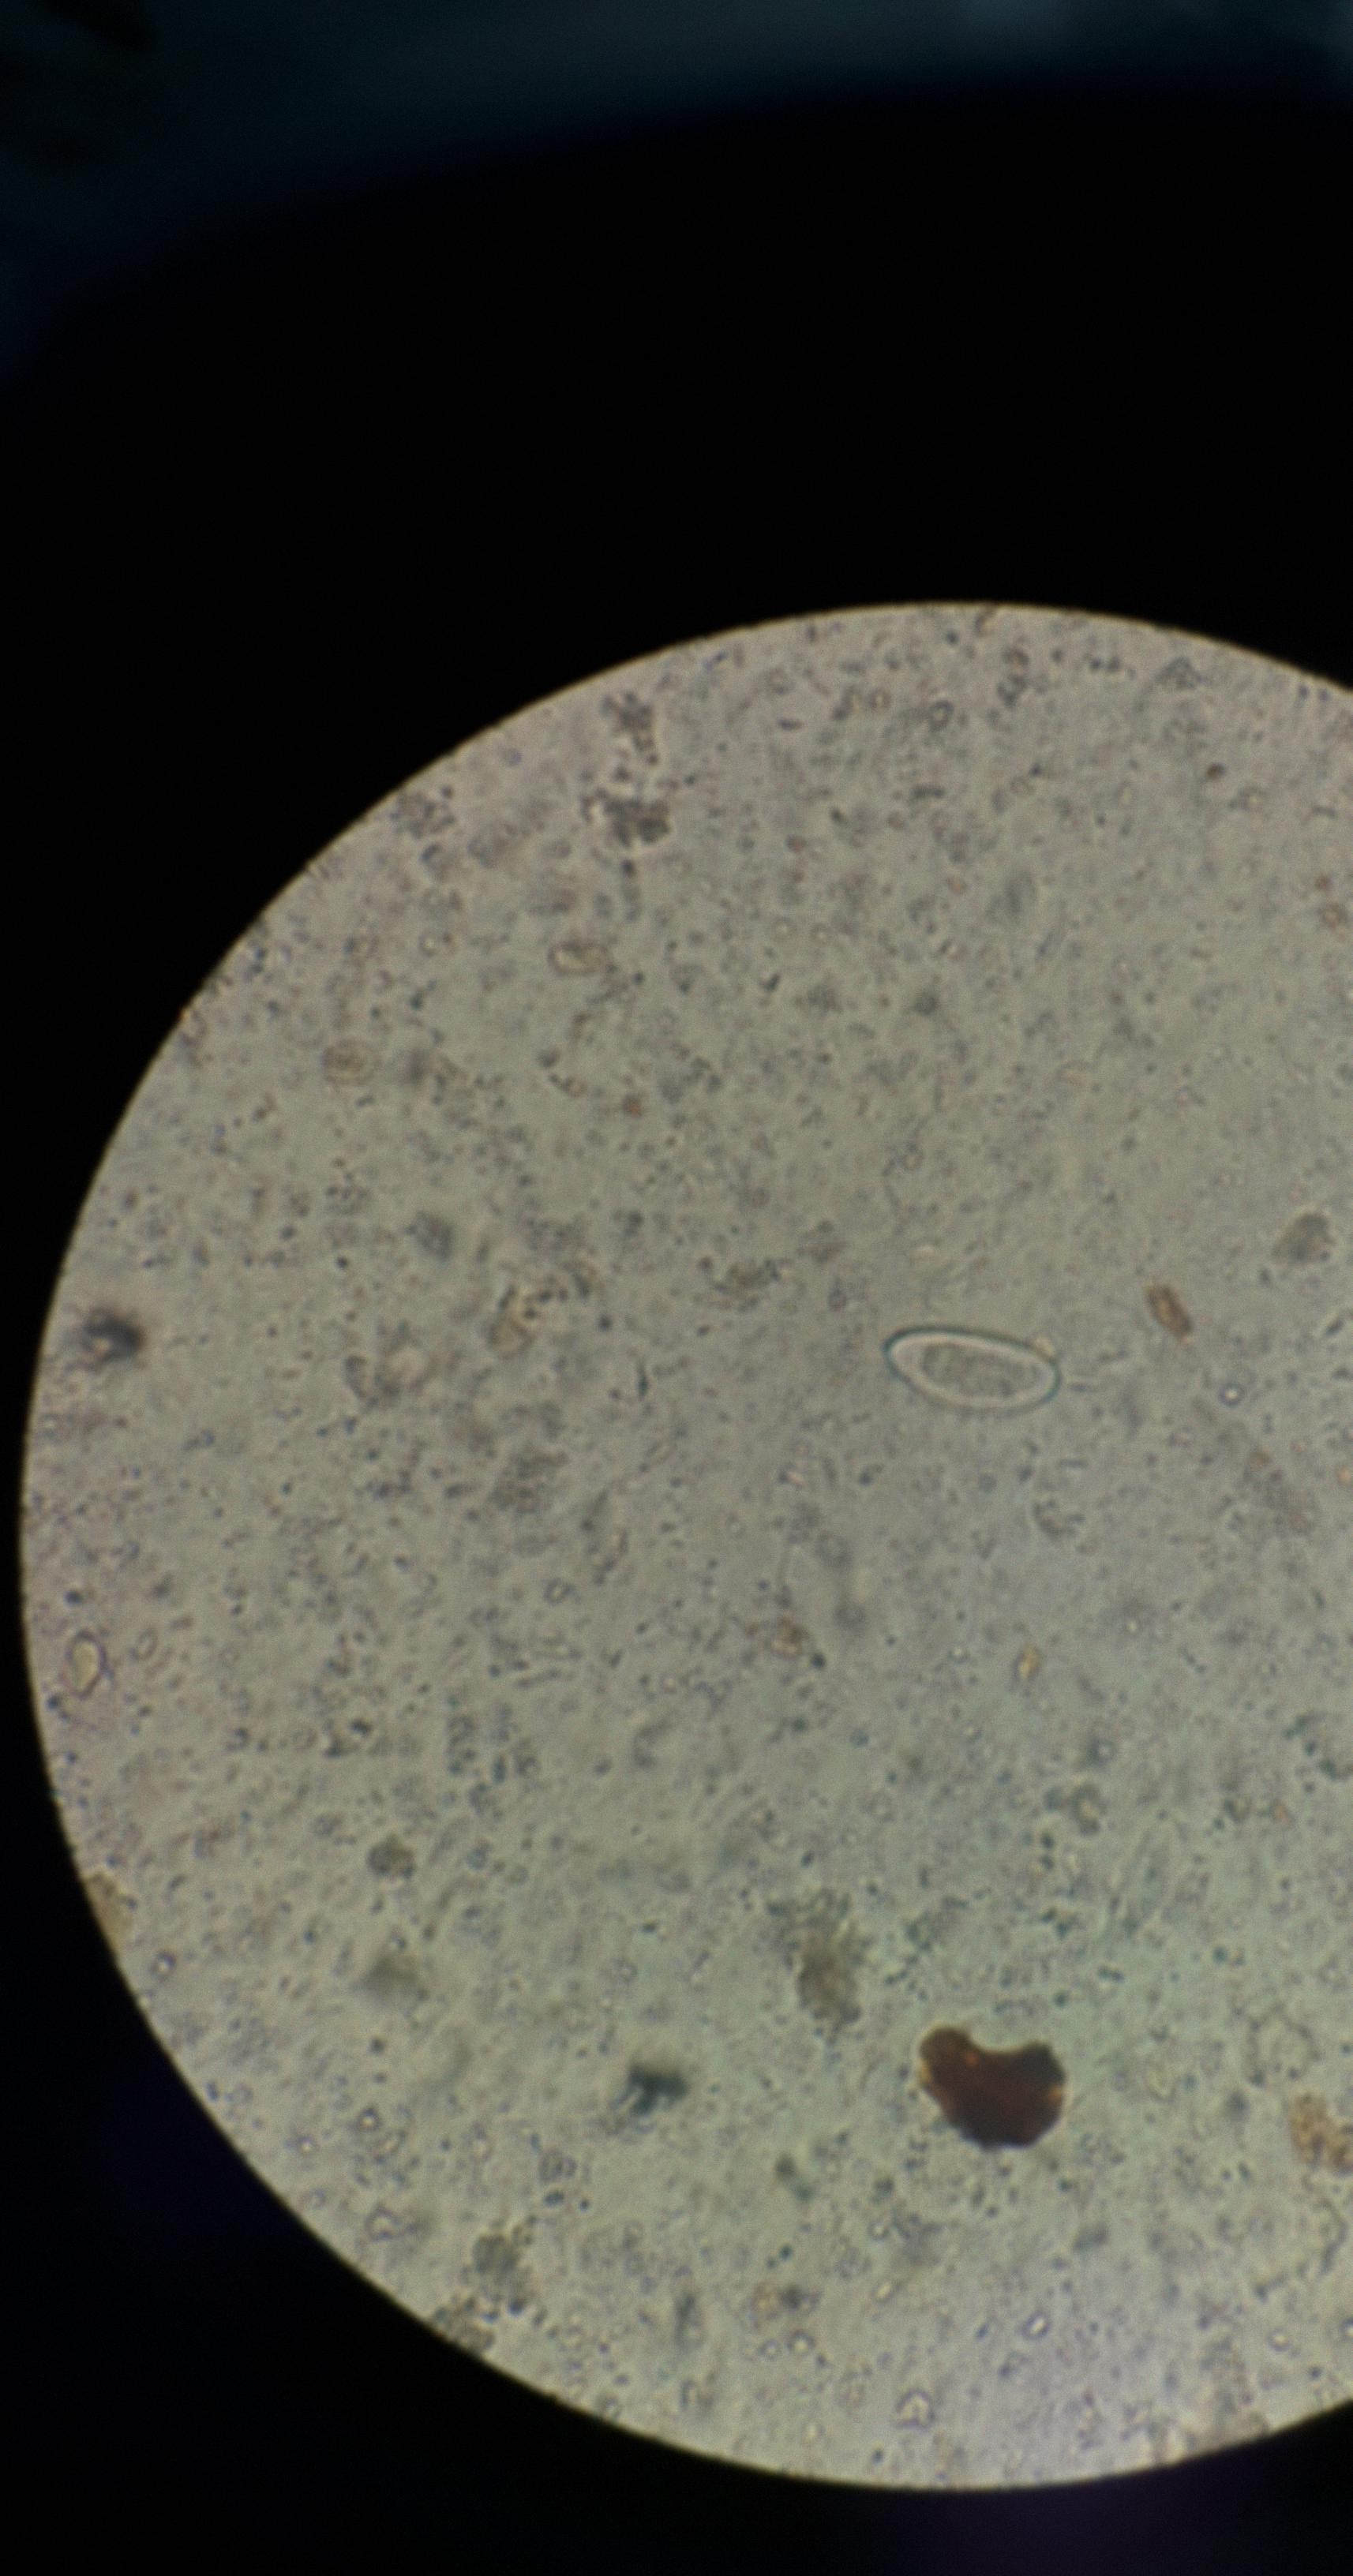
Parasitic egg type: Enterobius vermicularis